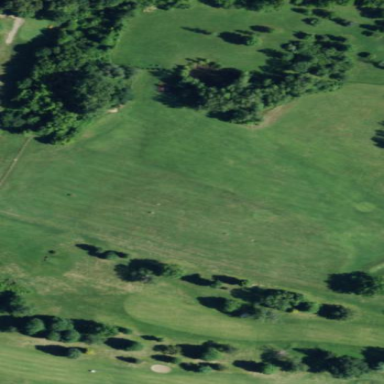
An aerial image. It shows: Grassy area designated as driving range for golf.